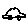
Label: car